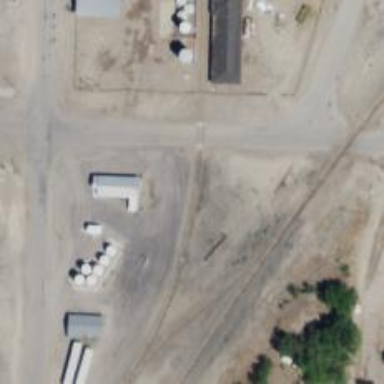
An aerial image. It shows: Rail spur service.